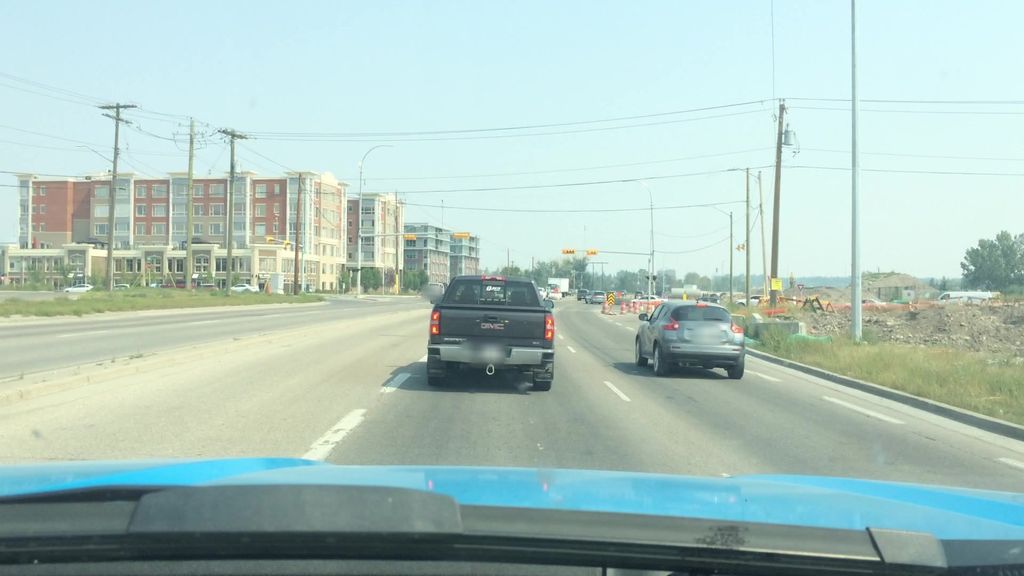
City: calgary